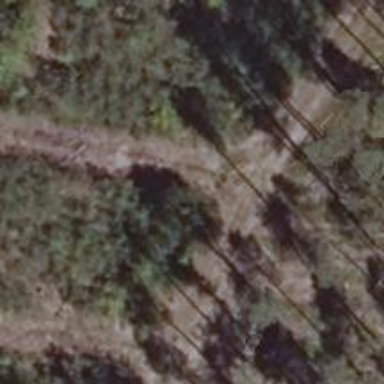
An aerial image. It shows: Track with grade5 tracktype.